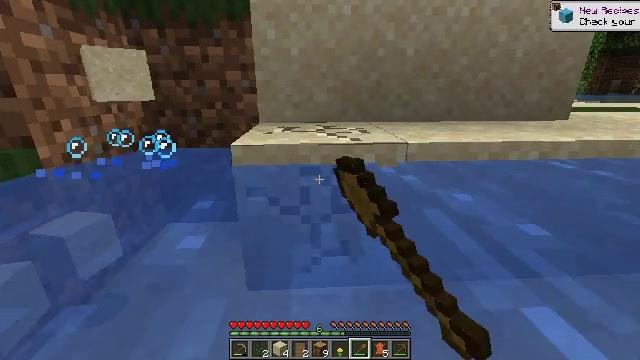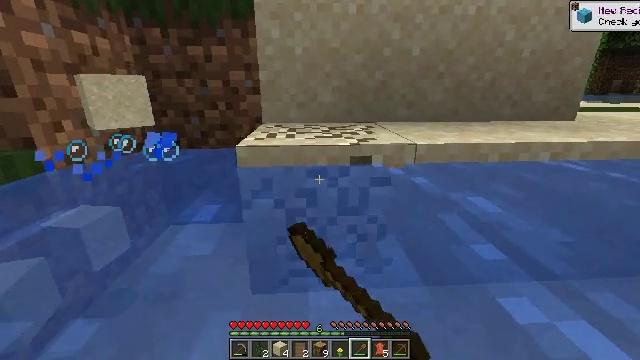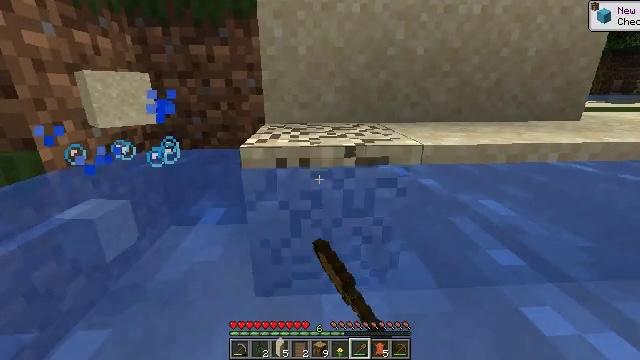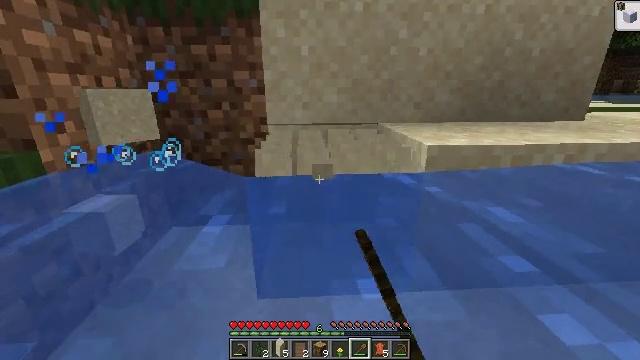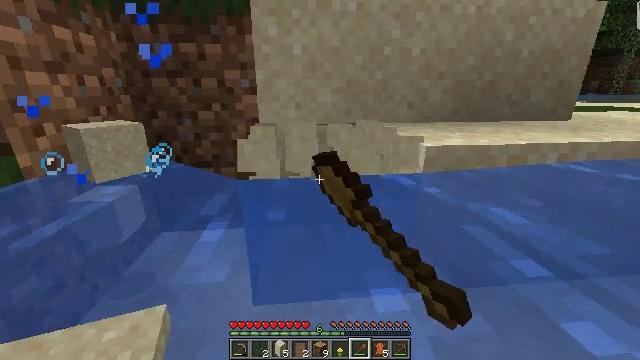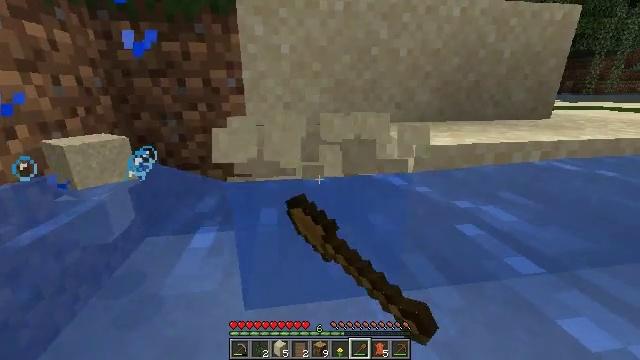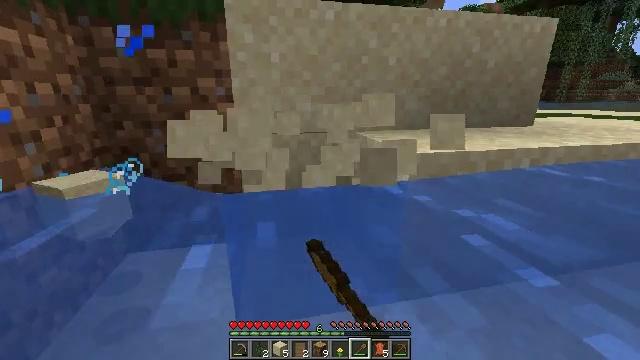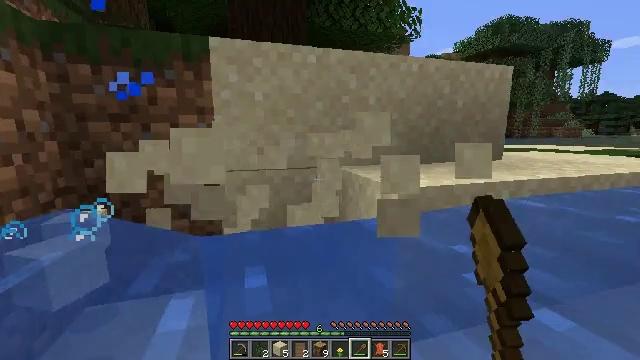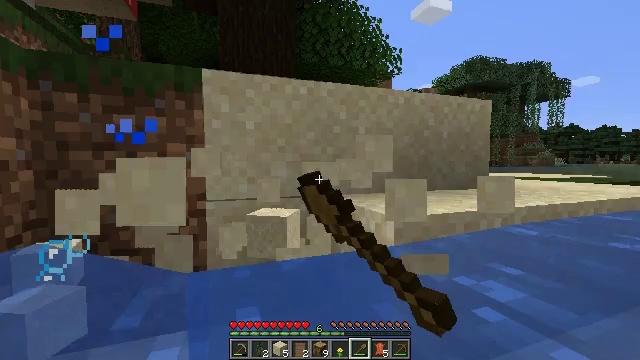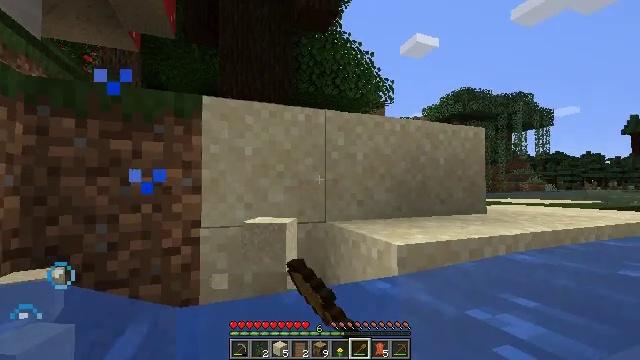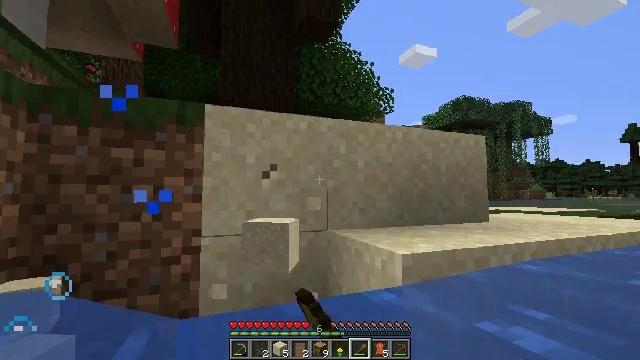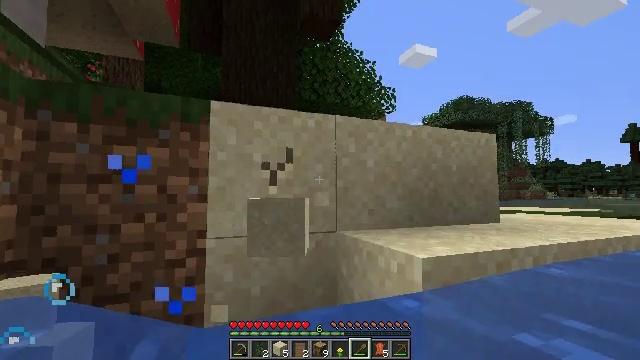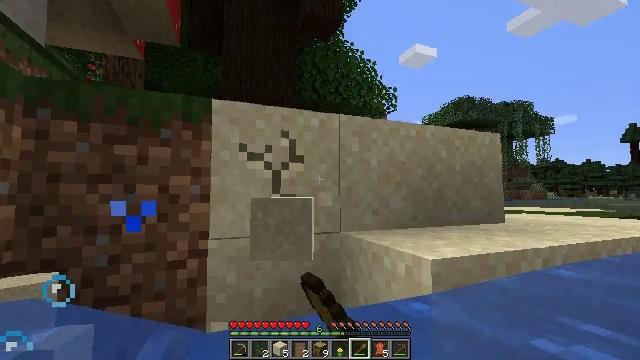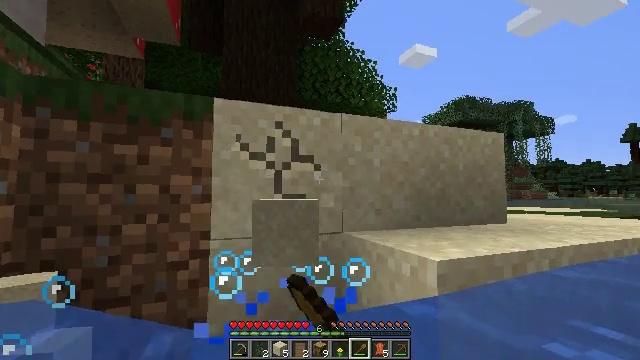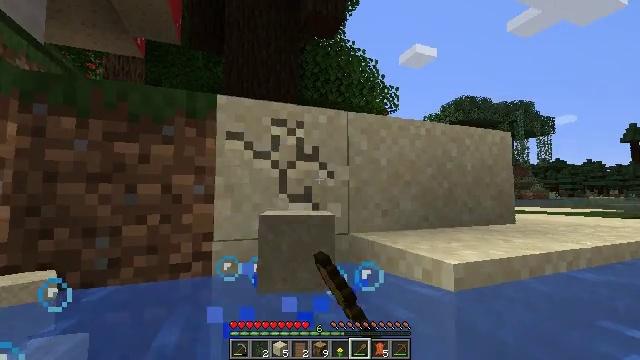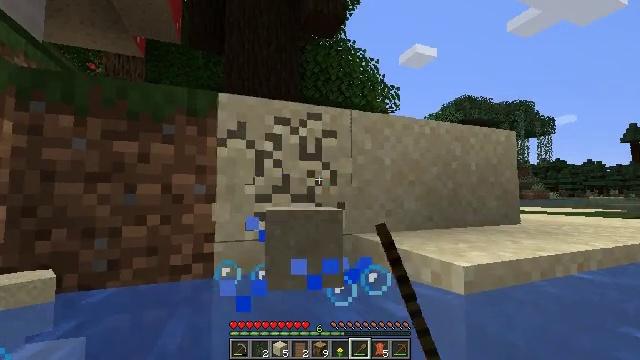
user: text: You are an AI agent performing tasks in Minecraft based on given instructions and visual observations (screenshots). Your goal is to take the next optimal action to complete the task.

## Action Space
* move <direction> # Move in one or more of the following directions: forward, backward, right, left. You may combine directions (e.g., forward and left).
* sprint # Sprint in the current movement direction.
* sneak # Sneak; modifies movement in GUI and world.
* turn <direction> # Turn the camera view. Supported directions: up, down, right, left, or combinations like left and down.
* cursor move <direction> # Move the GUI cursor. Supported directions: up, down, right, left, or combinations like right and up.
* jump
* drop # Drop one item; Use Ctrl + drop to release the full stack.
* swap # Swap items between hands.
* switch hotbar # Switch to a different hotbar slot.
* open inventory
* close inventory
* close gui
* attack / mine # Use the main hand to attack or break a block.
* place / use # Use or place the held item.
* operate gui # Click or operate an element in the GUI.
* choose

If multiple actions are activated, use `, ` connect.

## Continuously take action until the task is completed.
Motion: motion action
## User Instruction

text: Break the sand block.
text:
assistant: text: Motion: move forward and move left, sneak, attack / mine
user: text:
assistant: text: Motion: move forward and move left, sneak, attack / mine
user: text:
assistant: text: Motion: move forward and move left, sneak, attack / mine
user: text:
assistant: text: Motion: move forward and move left, sneak, turn right, attack / mine
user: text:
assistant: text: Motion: move forward and move left, sneak, turn right, attack / mine
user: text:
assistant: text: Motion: move forward and move left, sneak, turn right and up, attack / mine
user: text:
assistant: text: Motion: move forward and move left, sneak, turn right and up, attack / mine
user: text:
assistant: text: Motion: move forward and move left, sneak, turn right and up, attack / mine
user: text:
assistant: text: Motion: move forward and move left, sneak, turn right and up, attack / mine
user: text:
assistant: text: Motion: move forward and move left, sneak, turn up, attack / mine
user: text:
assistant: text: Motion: move forward and move left, sneak, attack / mine
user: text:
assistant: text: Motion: move forward and move left, sneak, attack / mine
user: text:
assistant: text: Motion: move forward and move left, sneak, attack / mine
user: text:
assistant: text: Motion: move forward, sneak, attack / mine
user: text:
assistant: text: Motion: move forward, sneak, attack / mine
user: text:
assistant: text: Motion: move forward, sneak, attack / mine
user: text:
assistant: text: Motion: move forward, sneak, attack / mine
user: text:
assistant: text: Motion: move forward and move left, sneak, attack / mine
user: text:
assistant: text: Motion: move forward and move left, sneak, attack / mine
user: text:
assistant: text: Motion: move forward and move left, sneak, turn down, attack / mine
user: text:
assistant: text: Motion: move forward and move left, sneak, turn right and down, attack / mine
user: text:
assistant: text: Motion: move forward and move left, sneak, turn right and down, attack / mine
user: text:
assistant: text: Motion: move forward and move left, sneak, turn right and down, attack / mine
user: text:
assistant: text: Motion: move forward and move left, sneak, turn right and down, attack / mine
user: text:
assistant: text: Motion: move forward and move left, sneak, turn down, attack / mine
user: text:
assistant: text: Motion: move forward and move left, sneak, attack / mine
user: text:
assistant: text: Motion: move left, sneak, attack / mine
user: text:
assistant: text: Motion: move left, sneak, attack / mine
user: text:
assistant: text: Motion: move left, sneak, attack / mine
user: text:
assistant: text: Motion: move left, sneak, turn right, attack / mine